Question: I have to create a graph or a chart in GWT which look like
P,Y,T,A,R are the organisations and the 10 is the Max limit .
For P the value is 5 , For Y value is 7..
Is there any library availabe for this chart .?
If not can any tell me the approach to achieve this.??
Thanks
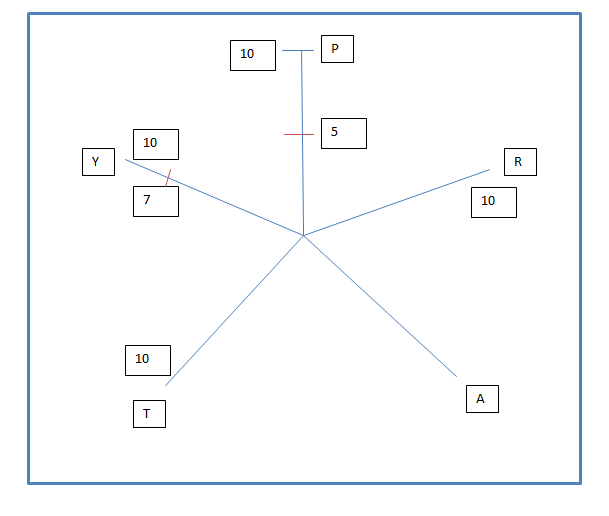
Answer: We use JFreeChart (<URL> call, invoked for chart processing.
This approach requires more work than using client-side charting library, but brings you possibility to tune up charts in future in the way you need. Please check JFreeChart Web Start Demo with sources -<URL>. For your use case there is one nice example - Spider Web Chart Demo - which is certainly possible to adopt for your requirements.